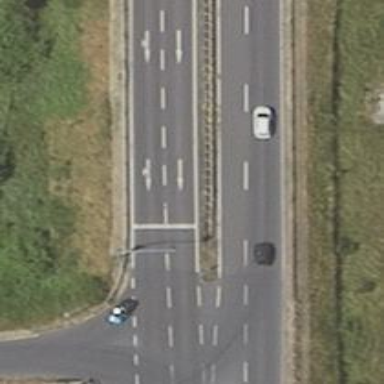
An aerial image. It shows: Asphalt trunk motorway.